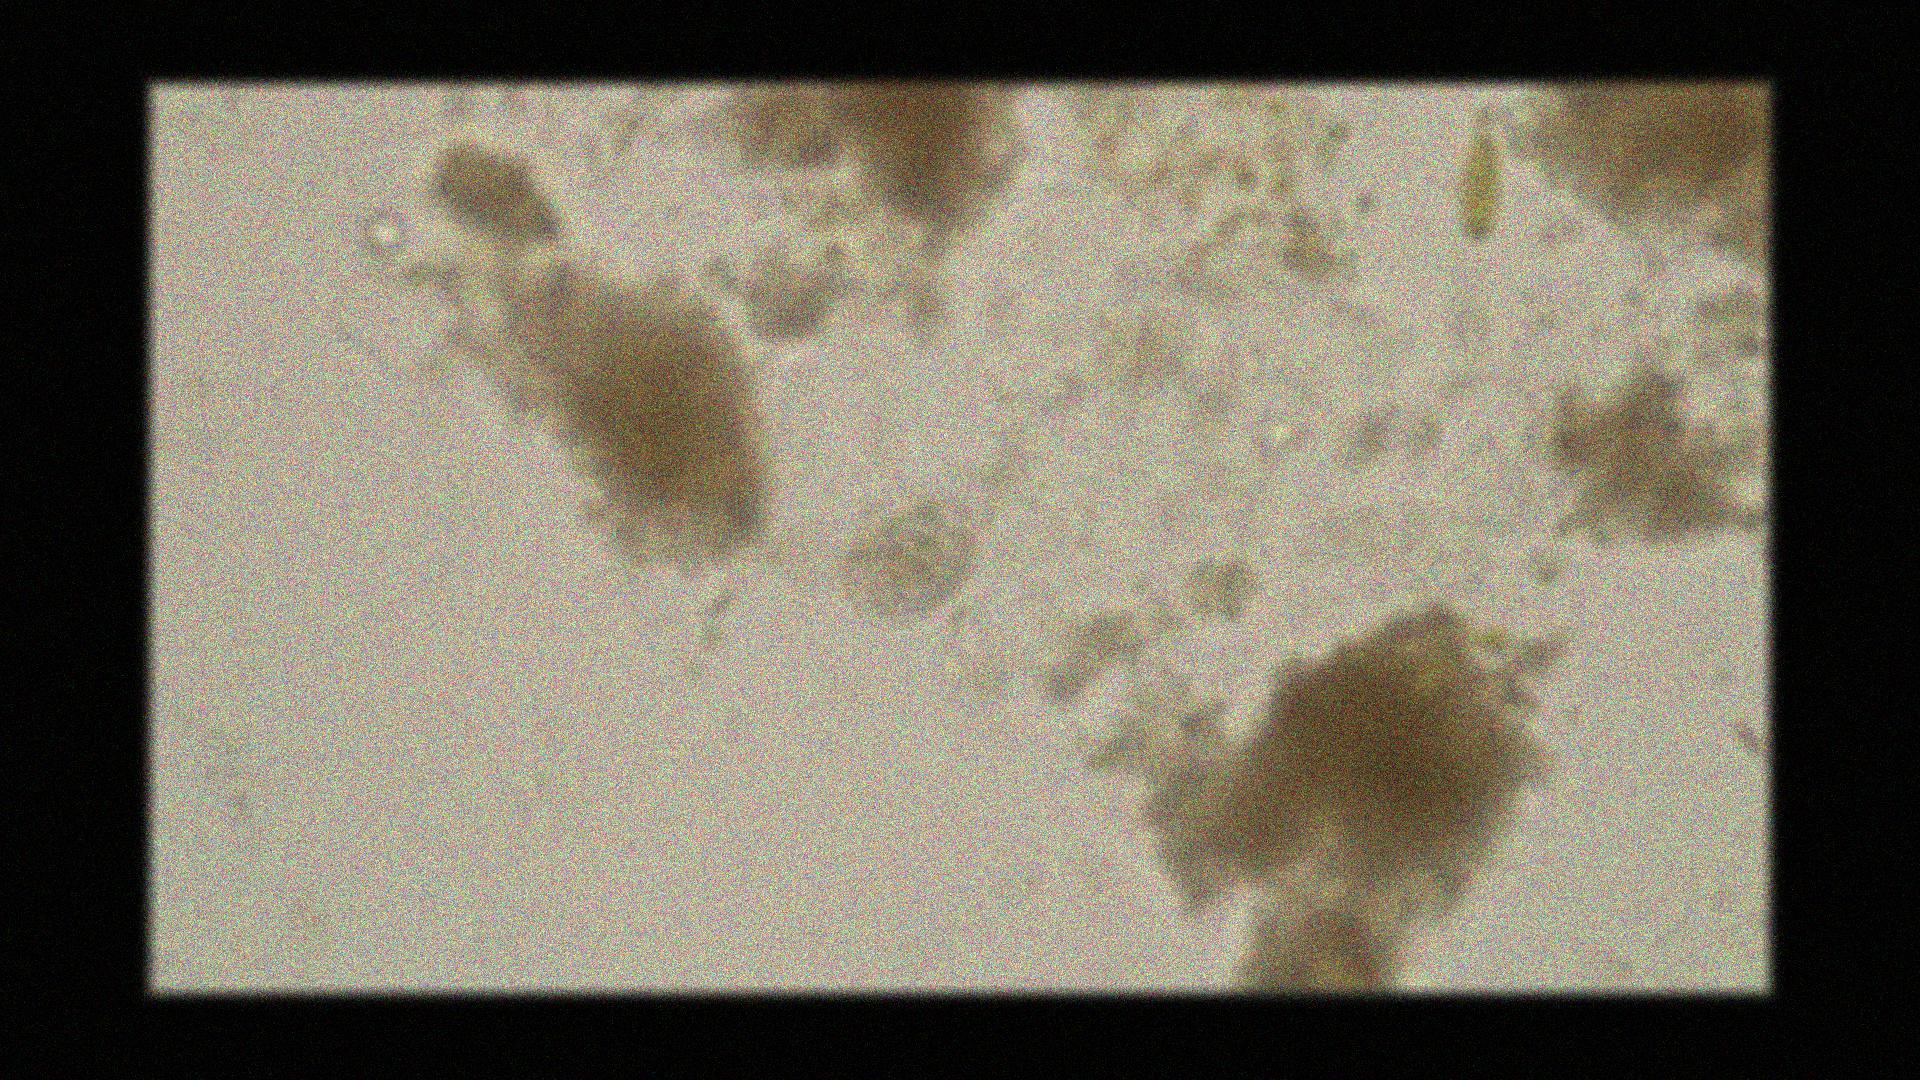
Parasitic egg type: Hymenolepis nana